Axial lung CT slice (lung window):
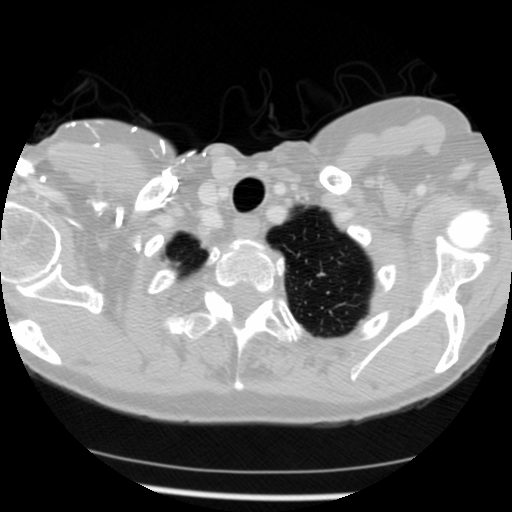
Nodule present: no